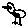
Label: bird